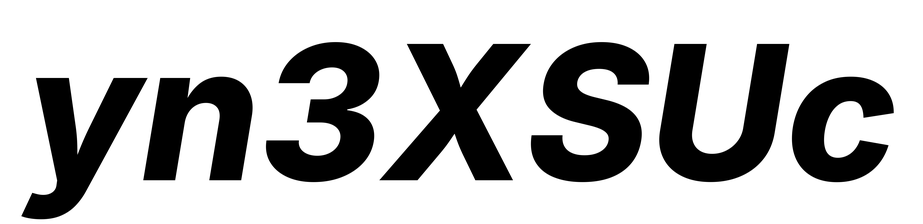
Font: Inter-Italic_ExtraBold_Italic